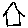
Label: house